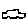
Label: car